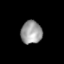
Tissue: lung
Cell type: Others
Senescence score: 0.1766
Nuclear area (px): 478
Mean DAPI intensity: 155.914